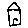
Label: house